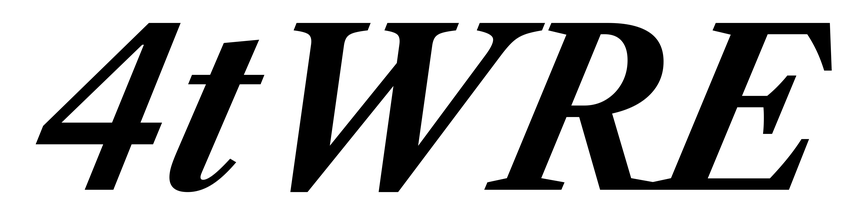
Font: LibreCaslonText-Italic_Bold_Italic